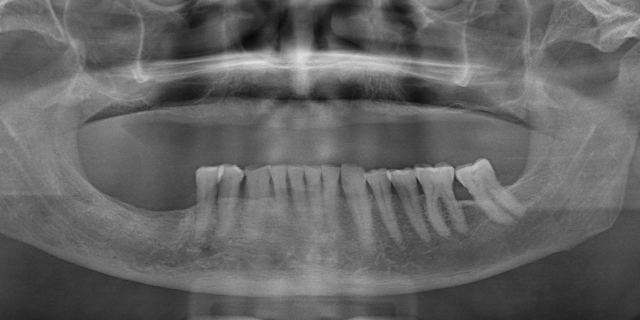
adult